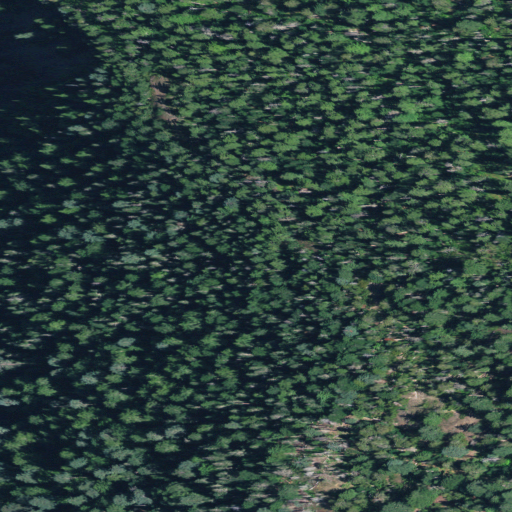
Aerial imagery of mountain in Oregon named Lucky Butte containing only evergreen forest